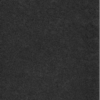
Label: dusty